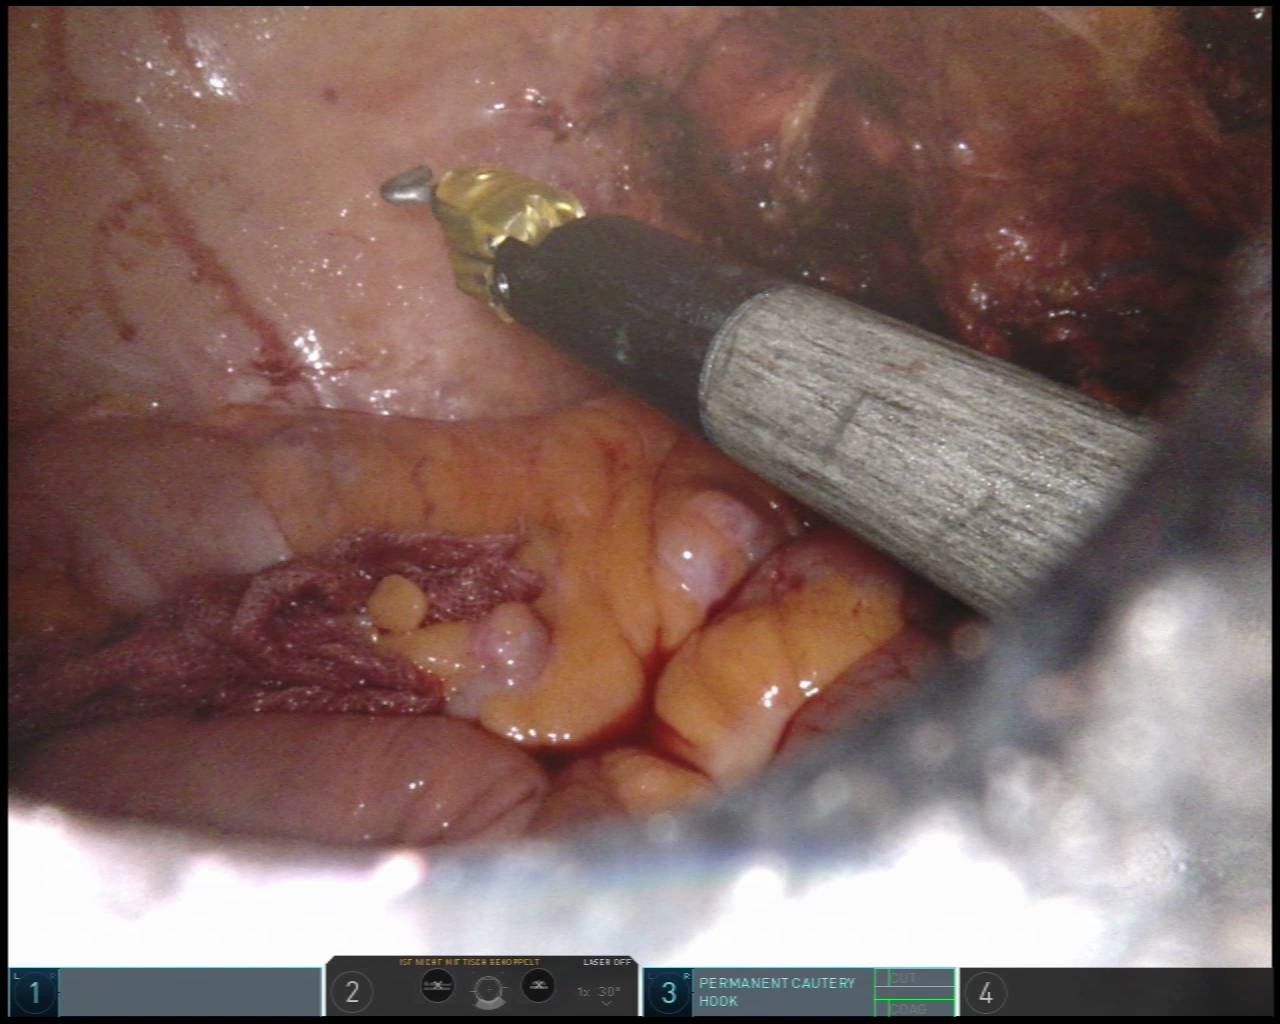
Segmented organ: colon
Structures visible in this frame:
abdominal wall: yes
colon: yes
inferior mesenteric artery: no
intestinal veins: no
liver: no
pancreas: no
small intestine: yes
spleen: no
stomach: no
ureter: no
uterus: no
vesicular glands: no